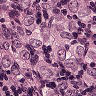
Metastatic tissue present: yes